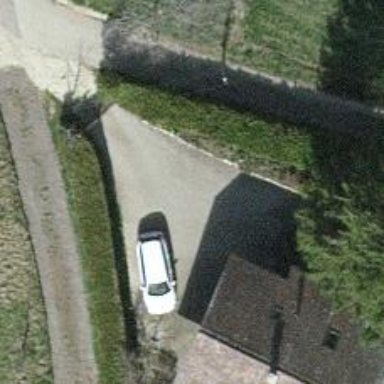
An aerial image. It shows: Driveway.